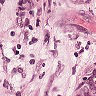
Metastatic tissue present: yes